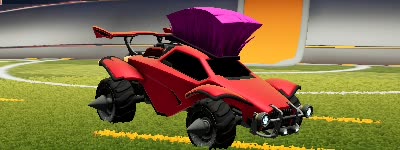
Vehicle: octane